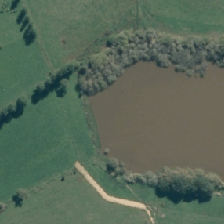
Land cover: lake_pond